Question: I am relatively new to HTML and I am trying to build a form. The result I get is this:

However in my code I want a checkbox instead of a text box in the first two cases. And on the last row, the text appearing corresponds to the text of a button. I do not know what I am doing wrong but I would appreciate some hints.
Here is my code:
'''
<FORM name="myForm">
<!-- The displayText() function is called when the user checks or unchecks the -->
<!-- checkbox. -->
<INPUT TYPE="checkbox" NAME="graf1box" CHECKED onClick="displayText();"> Display first paragraph <br>
<INPUT TYPE="checkbox" NAME="graf2box" CHECKED onClick="displayText();"> Display second paragraph <br><br> Change third paragraph <br>
<INPUT TYPE="text" NAME="changeableText" defaultValue="Type here" SIZE="35">
<!-- The changeText() function is called when the user clicks the "Click to change -->
<!-- text" button. -->
<INPUT TYPE="button" VALUE="Click to change text" onClick="changeText();">
</FORM>
'''
Thanks.
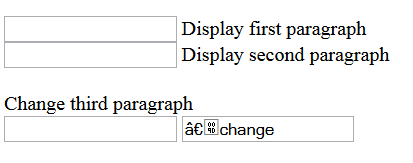
Answer: PLEASE ESCAPE UPPER CASING.
use this code..
'''
<form name="myForm">
<input type="checkbox" name="graf1box" checked onClick="displayText();"> Display first paragraph
</form>
'''
Hope it helps